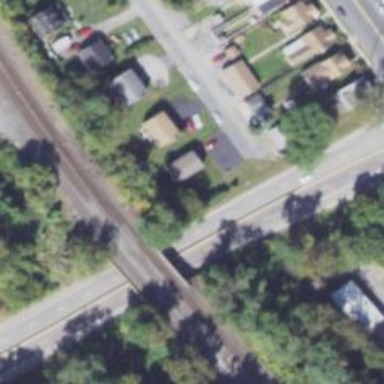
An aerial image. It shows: Bridge over railway line.